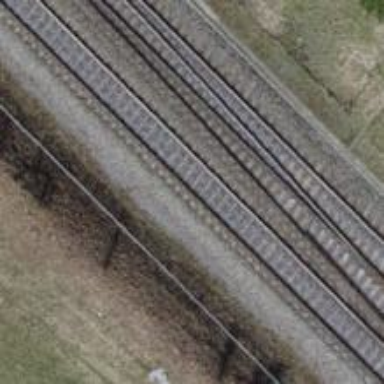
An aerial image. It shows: Railway with electrified contact lines.